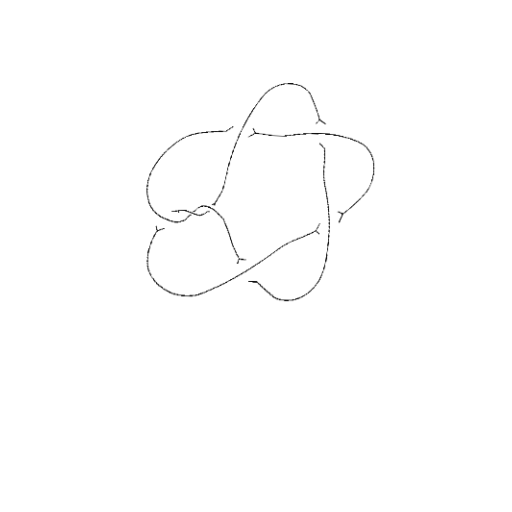
Crossing number: 7